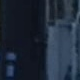
Vehicle type: Motorcycle